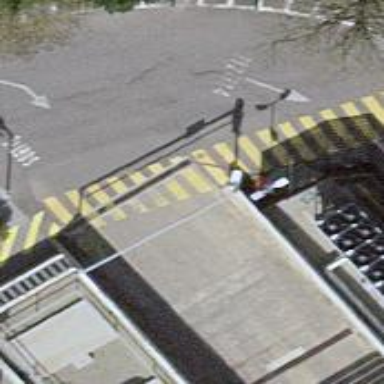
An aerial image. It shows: Marked zebra crossing on the road.